Question: I have a self-signed root certificate and an intermediate certificated signed by that root. Basically something like this:
'''
.
+-- master (CA)
+-- servant1 (CA)
'''
I have a few client certificates which are derived from the 'master->servant1' certificate chain:
'''
.
+-- master (CA)
+-- servant1 (CA)
+-- client1
+-- client2
+-- client3
'''
I'm looking to authenticate these client certificates in nginx and I'm having a lot of trouble doing so.
Here's my nginx configuration:
'''
upstream luci {
server localhost:8080;
}
server {
listen 127.0.0.1:80;
server_name myserver;
return 301 https://$host$request_uri;
}
server {
listen 127.0.0.1:443;
server_name myserver;
ssl on;
ssl_certificate /etc/nginx/certs/myserver.crt;
ssl_certificate_key /etc/nginx/certs/myserver.key;
ssl_session_timeout 5m;
ssl_prefer_server_ciphers on;
ssl_protocols TLSv1.2 TLSv1.1;
ssl_ciphers ECDH+AESGCM:DH+AESGCM:ECDH+AES256:DH+AES256:ECDH+AES128:DH+AES:RSA+AES:!ECDH+3DES:!DH+3DES:!RSA+3DES:!aNULL:!MD5:!DSS;
ssl_client_certificate /etc/nginx/certs/servant1-ca-chain.crt;
ssl_verify_client on;
ssl_verify_depth 2;
location / {
proxy_pass http://luci;
}
}
'''
This should be pretty straightforward. All client certificates signed by the intermediate 'servant1' CA should be allowed to connect to nginx.
However, when I attempt to access the server with these client certificates, I get this:

I find this in my logs:
'''
2013/12/01 22:46:18 [alert] 7478#0: *5 ignoring stale global SSL error (SSL: error:0407006A:lib(4):func(112):reason(106) error:<PHONE>:lib(4):func(103):reason(114) error:0D0C5006:lib(13):func(197):reason(6)) while reading client request line, client: 192.168.1.208, server: myserver
'''
Useful information here is:
> ignoring stale global SSL error
What's going wrong and how can I fix it?
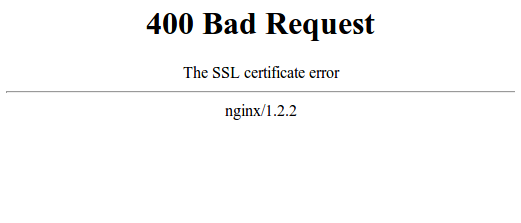
Answer: I had generated my certificates using OpenSSL and most probably screwed something up along the way.
My recommendation is to use <URL> when at all possible for generating SSL certificates, as it's incredibly secure, feature-complete, and makes it easy to manage public and private keys, certificates, CSRs, and more.